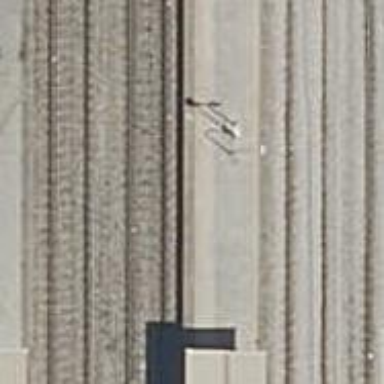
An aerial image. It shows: Railway with electrified contact lines.